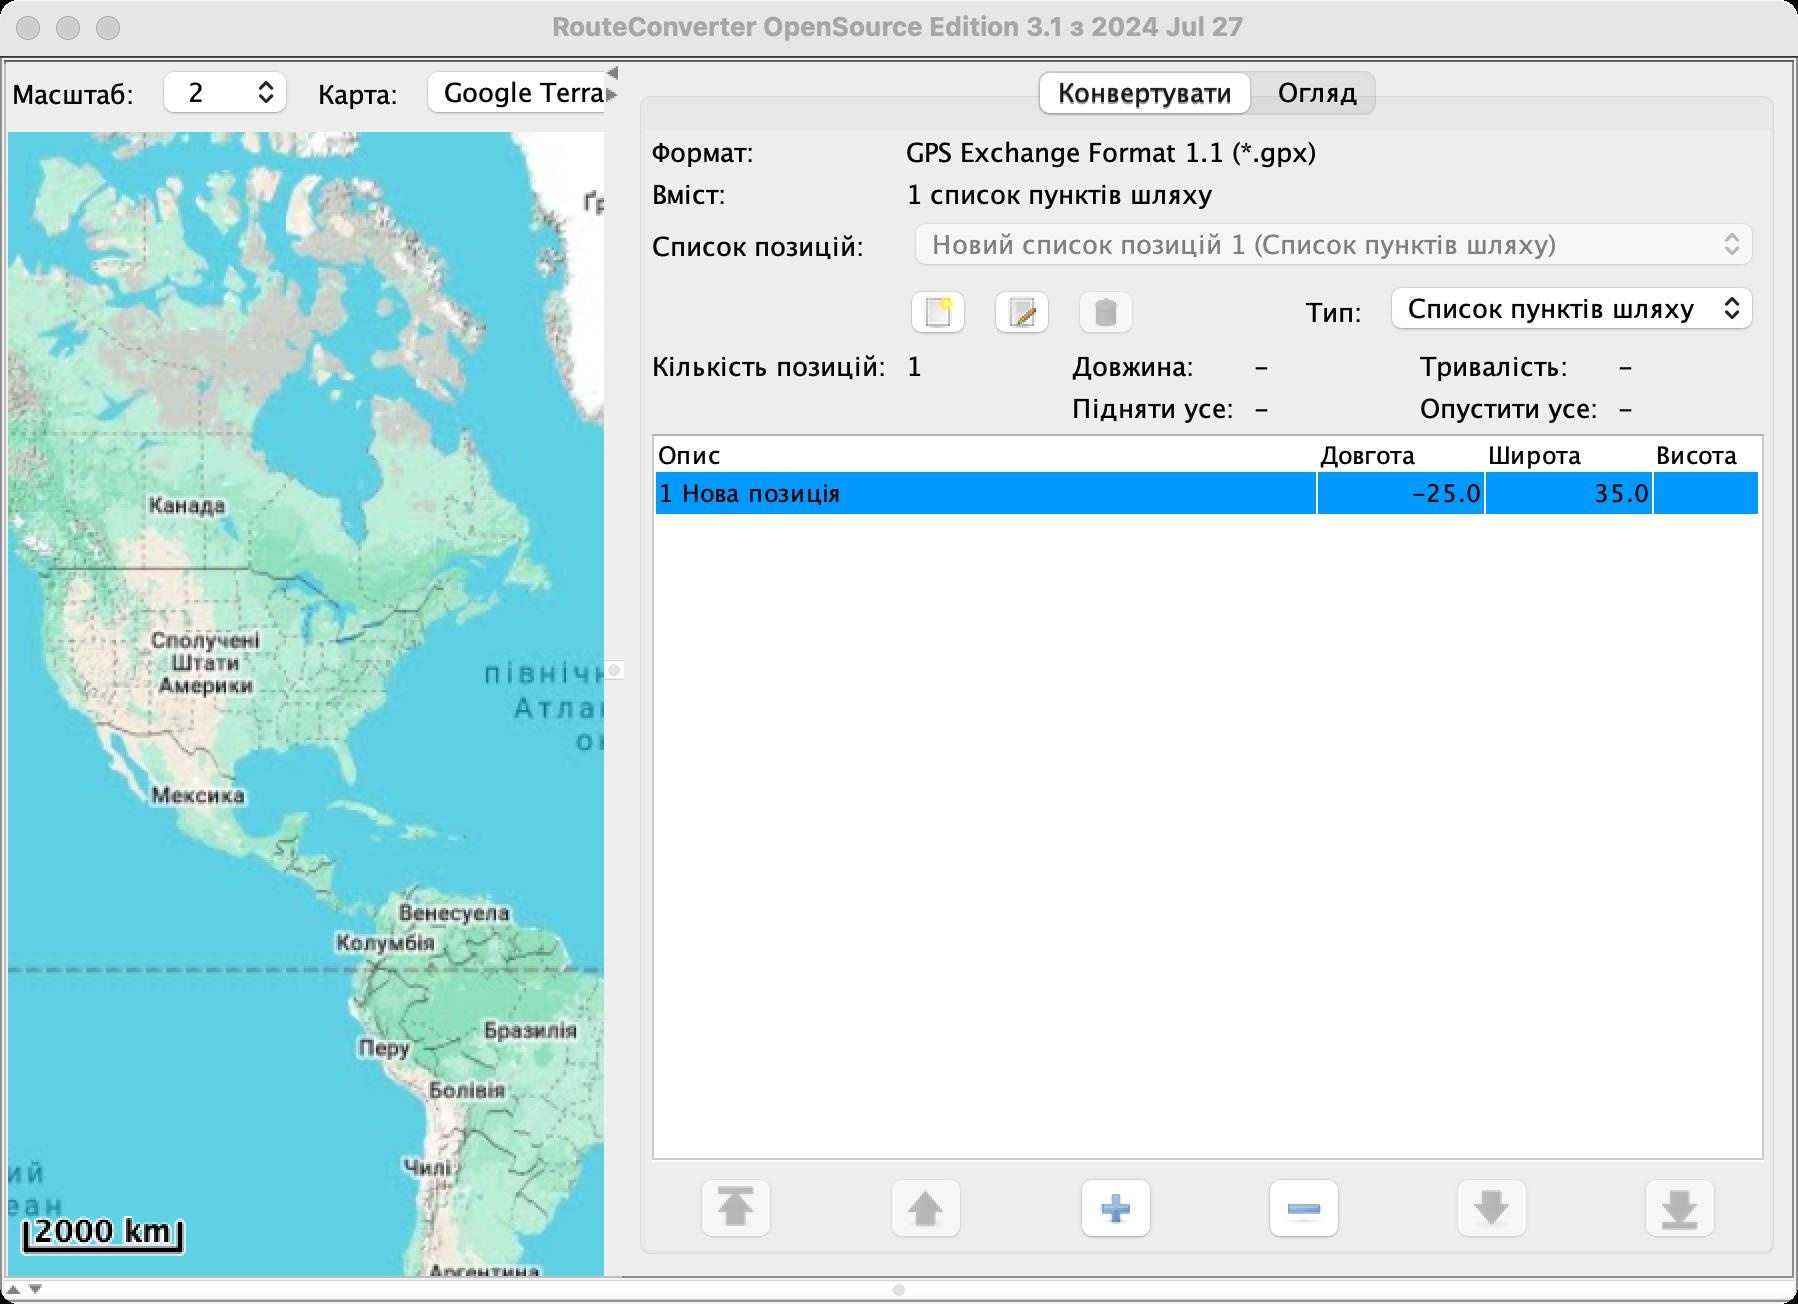
Accessibility tree:
{"name": "RouteConverter_OpenSource_Edition_3.1_з_2024_Jul_27", "role": "AXWindow", "description": null, "role_description": "діалогове вікно", "value": null, "position": "415.00;213.00", "size": "899;652", "children": [{"name": null, "role": "AXSplitGroup", "description": null, "role_description": "група розділених областей", "value": 612, "position": "0.00;28.00", "size": "899;624", "children": [{"name": null, "role": "AXSplitGroup", "description": null, "role_description": "група розділених областей", "value": 300, "position": "2.00;30.00", "size": "895;610", "children": [{"name": null, "role": "AXStaticText", "description": "Карта:", "role_description": "текст", "value": "Карта:", "position": "159.00;39.00", "size": "40;16", "children": []}, {"name": null, "role": "AXComboBox", "description": null, "role_description": "контейнер вибору", "value": "Google Terrain (онлайн)", "position": "209.00;34.00", "size": "212;27", "children": [{"name": null, "role": "AXPopUpButton", "description": null, "role_description": "кнопка спливного меню", "value": null, "position": "-415.00;-213.00", "size": "260;144", "children": [{"name": null, "role": "AXMenuItem", "description": null, "role_description": "елемент меню", "value": null, "position": "-415.00;-213.00", "size": "260;144", "children": [{"name": null, "role": "AXList", "description": "list", "role_description": "список", "value": 0, "position": "-415.00;-213.00", "size": "245;516", "children": [{"name": null, "role": "AXRow", "description": "OpenStreetMap (онлайн)", "role_description": "рядок", "value": 0, "position": "-415.00;-213.00", "size": "245;18", "children": [{"name": null, "role": "AXStaticText", "description": "OpenStreetMap (онлайн)", "role_description": "текст", "value": 0, "position": "-415.00;-213.00", "size": "245;18", "children": []}]}, {"name": null, "role": "AXRow", "description": "OpenStreetMap DE (онлайн)", "role_description": "рядок", "value": 0, "position": "-415.00;-213.00", "size": "245;18", "children": [{"name": null, "role": "AXStaticText", "description": "OpenStreetMap DE (онлайн)", "role_description": "текст", "value": 0, "position": "-415.00;-213.00", "size": "245;18", "children": []}]}, {"name": null, "role": "AXRow", "description": "OpenCycleMap (онлайн)", "role_description": "рядок", "value": 0, "position": "-415.00;-213.00", "size": "245;18", "children": [{"name": null, "role": "AXStaticText", "description": "OpenCycleMap (онлайн)", "role_description": "текст", "value": 0, "position": "-415.00;-213.00", "size": "245;18", "children": []}]}, {"name": null, "role": "AXRow", "description": "OpenFlightMap (онлайн)", "role_description": "рядок", "value": 0, "position": "-415.00;-213.00", "size": "245;18", "children": [{"name": null, "role": "AXStaticText", "description": "OpenFlightMap (онлайн)", "role_description": "текст", "value": 0, "position": "-415.00;-213.00", "size": "245;18", "children": []}]}, {"name": null, "role": "AXRow", "description": "OpenTopoMap (онлайн)", "role_description": "рядок", "value": 0, "position": "-415.00;-213.00", "size": "245;18", "children": [{"name": null, "role": "AXStaticText", "description": "OpenTopoMap (онлайн)", "role_description": "текст", "value": 0, "position": "-415.00;-213.00", "size": "245;18", "children": []}]}, {"name": null, "role": "AXRow", "description": "ÖPNVKarte (онлайн)", "role_description": "рядок", "value": 0, "position": "-415.00;-213.00", "size": "245;18", "children": [{"name": null, "role": "AXStaticText", "description": "ÖPNVKarte (онлайн)", "role_description": "текст", "value": 0, "position": "-415.00;-213.00", "size": "245;18", "children": []}]}, {"name": null, "role": "AXRow", "description": "Wanderreit (онлайн)", "role_description": "рядок", "value": 0, "position": "-415.00;-213.00", "size": "245;18", "children": [{"name": null, "role": "AXStaticText", "description": "Wanderreit (онлайн)", "role_description": "текст", "value": 0, "position": "-415.00;-213.00", "size": "245;18", "children": []}]}, {"name": null, "role": "AXRow", "description": "Outdoor Active OAC Summer (онлайн)", "role_description": "рядок", "value": 0, "position": "-415.00;-213.00", "size": "245;18", "children": [{"name": null, "role": "AXStaticText", "description": "Outdoor Active OAC Summer (онлайн)", "role_description": "текст", "value": 0, "position": "-415.00;-213.00", "size": "245;18", "children": []}]}, {"name": null, "role": "AXRow", "description": "Outdoor Active OSM Summer (онлайн)", "role_description": "рядок", "value": 0, "position": "-415.00;-213.00", "size": "245;18", "children": [{"name": null, "role": "AXStaticText", "description": "Outdoor Active OSM Summer (онлайн)", "role_description": "текст", "value": 0, "position": "-415.00;-213.00", "size": "245;18", "children": []}]}, {"name": null, "role": "AXRow", "description": "Outdoor Topo (онлайн)", "role_description": "рядок", "value": 0, "position": "-415.00;-213.00", "size": "245;18", "children": [{"name": null, "role": "AXStaticText", "description": "Outdoor Topo (онлайн)", "role_description": "текст", "value": 0, "position": "-415.00;-213.00", "size": "245;18", "children": []}]}, {"name": null, "role": "AXRow", "description": "KompassOSM (онлайн)", "role_description": "рядок", "value": 0, "position": "-415.00;-213.00", "size": "245;18", "children": [{"name": null, "role": "AXStaticText", "description": "KompassOSM (онлайн)", "role_description": "текст", "value": 0, "position": "-415.00;-213.00", "size": "245;18", "children": []}]}, {"name": null, "role": "AXRow", "description": "Bergfex OEK (онлайн)", "role_description": "рядок", "value": 0, "position": "-415.00;-213.00", "size": "245;18", "children": [{"name": null, "role": "AXStaticText", "description": "Bergfex OEK (онлайн)", "role_description": "текст", "value": 0, "position": "-415.00;-213.00", "size": "245;18", "children": []}]}, {"name": null, "role": "AXRow", "description": "Thunderforest Transport (онлайн)", "role_description": "рядок", "value": 0, "position": "-415.00;-213.00", "size": "245;18", "children": [{"name": null, "role": "AXStaticText", "description": "Thunderforest Transport (онлайн)", "role_description": "текст", "value": 0, "position": "-415.00;-213.00", "size": "245;18", "children": []}]}, {"name": null, "role": "AXRow", "description": "Viamichelin (онлайн)", "role_description": "рядок", "value": 0, "position": "-415.00;-213.00", "size": "245;18", "children": [{"name": null, "role": "AXStaticText", "description": "Viamichelin (онлайн)", "role_description": "текст", "value": 0, "position": "-415.00;-213.00", "size": "245;18", "children": []}]}, {"name": null, "role": "AXRow", "description": "ArcGIS Topo (онлайн)", "role_description": "рядок", "value": 0, "position": "-415.00;-213.00", "size": "245;18", "children": [{"name": null, "role": "AXStaticText", "description": "ArcGIS Topo (онлайн)", "role_description": "текст", "value": 0, "position": "-415.00;-213.00", "size": "245;18", "children": []}]}, {"name": null, "role": "AXRow", "description": "ArcGIS Satellite (онлайн)", "role_description": "рядок", "value": 0, "position": "-415.00;-213.00", "size": "245;18", "children": [{"name": null, "role": "AXStaticText", "description": "ArcGIS Satellite (онлайн)", "role_description": "текст", "value": 0, "position": "-415.00;-213.00", "size": "245;18", "children": []}]}, {"name": null, "role": "AXRow", "description": "Mapbox Satellite (онлайн)", "role_description": "рядок", "value": 0, "position": "-415.00;-213.00", "size": "245;18", "children": [{"name": null, "role": "AXStaticText", "description": "Mapbox Satellite (онлайн)", "role_description": "текст", "value": 0, "position": "-415.00;-213.00", "size": "245;18", "children": []}]}, {"name": null, "role": "AXRow", "description": "TopPlus BKG (онлайн)", "role_description": "рядок", "value": 0, "position": "-415.00;-213.00", "size": "245;18", "children": [{"name": null, "role": "AXStaticText", "description": "TopPlus BKG (онлайн)", "role_description": "текст", "value": 0, "position": "-415.00;-213.00", "size": "245;18", "children": []}]}, {"name": null, "role": "AXRow", "description": "TopPlus BKG (grau) (онлайн)", "role_description": "рядок", "value": 0, "position": "-415.00;-213.00", "size": "245;18", "children": [{"name": null, "role": "AXStaticText", "description": "TopPlus BKG (grau) (онлайн)", "role_description": "текст", "value": 0, "position": "-415.00;-213.00", "size": "245;18", "children": []}]}, {"name": null, "role": "AXRow", "description": "NO Statkart Topo Raster (онлайн)", "role_description": "рядок", "value": 0, "position": "-415.00;-213.00", "size": "245;18", "children": [{"name": null, "role": "AXStaticText", "description": "NO Statkart Topo Raster (онлайн)", "role_description": "текст", "value": 0, "position": "-415.00;-213.00", "size": "245;18", "children": []}]}, {"name": null, "role": "AXRow", "description": "SwissTopo (онлайн)", "role_description": "рядок", "value": 0, "position": "-415.00;-213.00", "size": "245;18", "children": [{"name": null, "role": "AXStaticText", "description": "SwissTopo (онлайн)", "role_description": "текст", "value": 0, "position": "-415.00;-213.00", "size": "245;18", "children": []}]}, {"name": null, "role": "AXRow", "description": "Google Standard (онлайн)", "role_description": "рядок", "value": 0, "position": "-415.00;-213.00", "size": "245;18", "children": [{"name": null, "role": "AXStaticText", "description": "Google Standard (онлайн)", "role_description": "текст", "value": 0, "position": "-415.00;-213.00", "size": "245;18", "children": []}]}, {"name": null, "role": "AXRow", "description": "Google Traffic (онлайн)", "role_description": "рядок", "value": 0, "position": "-415.00;-213.00", "size": "245;18", "children": [{"name": null, "role": "AXStaticText", "description": "Google Traffic (онлайн)", "role_description": "текст", "value": 0, "position": "-415.00;-213.00", "size": "245;18", "children": []}]}, {"name": null, "role": "AXRow", "description": "Google Terrain (онлайн)", "role_description": "рядок", "value": 0, "position": "-415.00;-213.00", "size": "245;18", "children": [{"name": null, "role": "AXStaticText", "description": "Google Terrain (онлайн)", "role_description": "текст", "value": 0, "position": "-415.00;-213.00", "size": "245;18", "children": []}]}, {"name": null, "role": "AXRow", "description": "Google Hybrid (онлайн)", "role_description": "рядок", "value": 0, "position": "-415.00;-213.00", "size": "245;18", "children": [{"name": null, "role": "AXStaticText", "description": "Google Hybrid (онлайн)", "role_description": "текст", "value": 0, "position": "-415.00;-213.00", "size": "245;18", "children": []}]}, {"name": null, "role": "AXRow", "description": "Google Satellite (онлайн)", "role_description": "рядок", "value": 0, "position": "-415.00;-213.00", "size": "245;18", "children": [{"name": null, "role": "AXStaticText", "description": "Google Satellite (онлайн)", "role_description": "текст", "value": 0, "position": "-415.00;-213.00", "size": "245;18", "children": []}]}, {"name": null, "role": "AXRow", "description": "OpenStreetMap Default Map (онлайн)", "role_description": "рядок", "value": 0, "position": "-415.00;-213.00", "size": "245;18", "children": [{"name": null, "role": "AXStaticText", "description": "OpenStreetMap Default Map (онлайн)", "role_description": "текст", "value": 0, "position": "-415.00;-213.00", "size": "245;18", "children": []}]}, {"name": null, "role": "AXRow", "description": null, "role_description": "рядок", "value": 0, "position": "-415.00;-213.00", "size": "245;12", "children": [{"name": null, "role": "JavaAxIgnore", "description": null, "role_description": "JavaAxIgnore", "value": 0, "position": "-415.00;-213.00", "size": "245;12", "children": []}]}, {"name": null, "role": "AXRow", "description": "Завантажити карти…", "role_description": "рядок", "value": 0, "position": "-415.00;-213.00", "size": "245;18", "children": [{"name": null, "role": "AXStaticText", "description": "Завантажити карти…", "role_description": "текст", "value": 0, "position": "-415.00;-213.00", "size": "245;18", "children": []}]}]}, {"name": null, "role": "AXScrollBar", "description": null, "role_description": "смуга прокручування", "value": 372, "position": "-415.00;-213.00", "size": "15;144", "children": []}]}]}]}, {"name": null, "role": "AXStaticText", "description": "Тема:", "role_description": "текст", "value": "Тема:", "position": "429.00;39.00", "size": "35;16", "children": []}, {"name": null, "role": "AXComboBox", "description": null, "role_description": "контейнер вибору", "value": "OpenStreetMap Osmarender", "position": "474.00;34.00", "size": "205;27", "children": [{"name": null, "role": "AXPopUpButton", "description": null, "role_description": "кнопка спливного меню", "value": null, "position": "-415.00;-213.00", "size": "0;0", "children": [{"name": null, "role": "AXMenuItem", "description": null, "role_description": "елемент меню", "value": null, "position": "-415.00;-213.00", "size": "0;0", "children": [{"name": null, "role": "AXList", "description": "list", "role_description": "список", "value": 0, "position": "-415.00;-213.00", "size": "0;0", "children": [{"name": null, "role": "AXRow", "description": "OpenStreetMap Default", "role_description": "рядок", "value": 0, "position": "-415.00;-213.00", "size": "0;18", "children": [{"name": null, "role": "AXStaticText", "description": "OpenStreetMap Default", "role_description": "текст", "value": 0, "position": "-415.00;-213.00", "size": "0;18", "children": []}]}, {"name": null, "role": "AXRow", "description": "OpenStreetMap Osmarender", "role_description": "рядок", "value": 0, "position": "-415.00;-213.00", "size": "0;18", "children": [{"name": null, "role": "AXStaticText", "description": "OpenStreetMap Osmarender", "role_description": "текст", "value": 0, "position": "-415.00;-213.00", "size": "0;18", "children": []}]}, {"name": null, "role": "AXRow", "description": null, "role_description": "рядок", "value": 0, "position": "-415.00;-213.00", "size": "0;12", "children": [{"name": null, "role": "JavaAxIgnore", "description": null, "role_description": "JavaAxIgnore", "value": 0, "position": "-415.00;-213.00", "size": "0;12", "children": []}]}, {"name": null, "role": "AXRow", "description": "Завантажити теми…", "role_description": "рядок", "value": 0, "position": "-415.00;-213.00", "size": "0;18", "children": [{"name": null, "role": "AXStaticText", "description": "Завантажити теми…", "role_description": "текст", "value": 0, "position": "-415.00;-213.00", "size": "0;18", "children": []}]}]}, {"name": null, "role": "AXScrollBar", "description": null, "role_description": "смуга прокручування", "value": 18, "position": "-415.00;-213.00", "size": "0;0", "children": []}]}]}]}, {"name": null, "role": "AXStaticText", "description": "Масштаб:", "role_description": "текст", "value": "Масштаб:", "position": "6.00;39.00", "size": "61;16", "children": []}, {"name": null, "role": "AXComboBox", "description": null, "role_description": "контейнер вибору", "value": null, "position": "77.00;34.00", "size": "72;27", "children": [{"name": null, "role": "AXPopUpButton", "description": null, "role_description": "кнопка спливного меню", "value": null, "position": "-415.00;-213.00", "size": "0;0", "children": [{"name": null, "role": "AXMenuItem", "description": null, "role_description": "елемент меню", "value": null, "position": "-415.00;-213.00", "size": "0;0", "children": [{"name": null, "role": "AXList", "description": "list", "role_description": "список", "value": 0, "position": "-415.00;-213.00", "size": "0;0", "children": [{"name": null, "role": "AXRow", "description": "2", "role_description": "рядок", "value": 0, "position": "-415.00;-213.00", "size": "0;18", "children": [{"name": null, "role": "AXStaticText", "description": "2", "role_description": "текст", "value": 0, "position": "-415.00;-213.00", "size": "0;18", "children": []}]}, {"name": null, "role": "AXRow", "description": "3", "role_description": "рядок", "value": 0, "position": "-415.00;-213.00", "size": "0;18", "children": [{"name": null, "role": "AXStaticText", "description": "3", "role_description": "текст", "value": 0, "position": "-415.00;-213.00", "size": "0;18", "children": []}]}, {"name": null, "role": "AXRow", "description": "4", "role_description": "рядок", "value": 0, "position": "-415.00;-213.00", "size": "0;18", "children": [{"name": null, "role": "AXStaticText", "description": "4", "role_description": "текст", "value": 0, "position": "-415.00;-213.00", "size": "0;18", "children": []}]}, {"name": null, "role": "AXRow", "description": "5", "role_description": "рядок", "value": 0, "position": "-415.00;-213.00", "size": "0;18", "children": [{"name": null, "role": "AXStaticText", "description": "5", "role_description": "текст", "value": 0, "position": "-415.00;-213.00", "size": "0;18", "children": []}]}, {"name": null, "role": "AXRow", "description": "6", "role_description": "рядок", "value": 0, "position": "-415.00;-213.00", "size": "0;18", "children": [{"name": null, "role": "AXStaticText", "description": "6", "role_description": "текст", "value": 0, "position": "-415.00;-213.00", "size": "0;18", "children": []}]}, {"name": null, "role": "AXRow", "description": "7", "role_description": "рядок", "value": 0, "position": "-415.00;-213.00", "size": "0;18", "children": [{"name": null, "role": "AXStaticText", "description": "7", "role_description": "текст", "value": 0, "position": "-415.00;-213.00", "size": "0;18", "children": []}]}, {"name": null, "role": "AXRow", "description": "8", "role_description": "рядок", "value": 0, "position": "-415.00;-213.00", "size": "0;18", "children": [{"name": null, "role": "AXStaticText", "description": "8", "role_description": "текст", "value": 0, "position": "-415.00;-213.00", "size": "0;18", "children": []}]}, {"name": null, "role": "AXRow", "description": "9", "role_description": "рядок", "value": 0, "position": "-415.00;-213.00", "size": "0;18", "children": [{"name": null, "role": "AXStaticText", "description": "9", "role_description": "текст", "value": 0, "position": "-415.00;-213.00", "size": "0;18", "children": []}]}, {"name": null, "role": "AXRow", "description": "10", "role_description": "рядок", "value": 0, "position": "-415.00;-213.00", "size": "0;18", "children": [{"name": null, "role": "AXStaticText", "description": "10", "role_description": "текст", "value": 0, "position": "-415.00;-213.00", "size": "0;18", "children": []}]}, {"name": null, "role": "AXRow", "description": "11", "role_description": "рядок", "value": 0, "position": "-415.00;-213.00", "size": "0;18", "children": [{"name": null, "role": "AXStaticText", "description": "11", "role_description": "текст", "value": 0, "position": "-415.00;-213.00", "size": "0;18", "children": []}]}, {"name": null, "role": "AXRow", "description": "12", "role_description": "рядок", "value": 0, "position": "-415.00;-213.00", "size": "0;18", "children": [{"name": null, "role": "AXStaticText", "description": "12", "role_description": "текст", "value": 0, "position": "-415.00;-213.00", "size": "0;18", "children": []}]}, {"name": null, "role": "AXRow", "description": "13", "role_description": "рядок", "value": 0, "position": "-415.00;-213.00", "size": "0;18", "children": [{"name": null, "role": "AXStaticText", "description": "13", "role_description": "текст", "value": 0, "position": "-415.00;-213.00", "size": "0;18", "children": []}]}, {"name": null, "role": "AXRow", "description": "14", "role_description": "рядок", "value": 0, "position": "-415.00;-213.00", "size": "0;18", "children": [{"name": null, "role": "AXStaticText", "description": "14", "role_description": "текст", "value": 0, "position": "-415.00;-213.00", "size": "0;18", "children": []}]}, {"name": null, "role": "AXRow", "description": "15", "role_description": "рядок", "value": 0, "position": "-415.00;-213.00", "size": "0;18", "children": [{"name": null, "role": "AXStaticText", "description": "15", "role_description": "текст", "value": 0, "position": "-415.00;-213.00", "size": "0;18", "children": []}]}, {"name": null, "role": "AXRow", "description": "16", "role_description": "рядок", "value": 0, "position": "-415.00;-213.00", "size": "0;18", "children": [{"name": null, "role": "AXStaticText", "description": "16", "role_description": "текст", "value": 0, "position": "-415.00;-213.00", "size": "0;18", "children": []}]}, {"name": null, "role": "AXRow", "description": "17", "role_description": "рядок", "value": 0, "position": "-415.00;-213.00", "size": "0;18", "children": [{"name": null, "role": "AXStaticText", "description": "17", "role_description": "текст", "value": 0, "position": "-415.00;-213.00", "size": "0;18", "children": []}]}, {"name": null, "role": "AXRow", "description": "18", "role_description": "рядок", "value": 0, "position": "-415.00;-213.00", "size": "0;18", "children": [{"name": null, "role": "AXStaticText", "description": "18", "role_description": "текст", "value": 0, "position": "-415.00;-213.00", "size": "0;18", "children": []}]}, {"name": null, "role": "AXRow", "description": "19", "role_description": "рядок", "value": 0, "position": "-415.00;-213.00", "size": "0;18", "children": [{"name": null, "role": "AXStaticText", "description": "19", "role_description": "текст", "value": 0, "position": "-415.00;-213.00", "size": "0;18", "children": []}]}, {"name": null, "role": "AXRow", "description": "20", "role_description": "рядок", "value": 0, "position": "-415.00;-213.00", "size": "0;18", "children": [{"name": null, "role": "AXStaticText", "description": "20", "role_description": "текст", "value": 0, "position": "-415.00;-213.00", "size": "0;18", "children": []}]}, {"name": null, "role": "AXRow", "description": "21", "role_description": "рядок", "value": 0, "position": "-415.00;-213.00", "size": "0;18", "children": [{"name": null, "role": "AXStaticText", "description": "21", "role_description": "текст", "value": 0, "position": "-415.00;-213.00", "size": "0;18", "children": []}]}]}, {"name": null, "role": "AXScrollBar", "description": null, "role_description": "смуга прокручування", "value": 36, "position": "-415.00;-213.00", "size": "0;0", "children": []}]}]}]}, {"name": null, "role": "AXStaticText", "description": "Map data © Google", "role_description": "текст", "value": "Map data © Google", "position": "677.00;43.00", "size": "64;9", "children": []}, {"name": null, "role": "AXTabGroup", "description": "Конвертувати", "role_description": "група закладок", "value": "{\n    \"name\": null,\n    \"role\": \"No role\",\n    \"description\": \"\",\n    \"role_description\": \"\",\n    \"value\": null,\n    \"position\": \"\",\n    \"size\": \"\",\n    \"children\": []\n}", "position": "312.00;32.00", "size": "583;606", "children": [{"name": null, "role": "No role", "description": "", "role_description": "", "value": null, "position": "", "size": "", "children": []}, {"name": null, "role": "No role", "description": "", "role_description": "", "value": null, "position": "", "size": "", "children": []}, {"name": null, "role": "AXScrollArea", "description": null, "role_description": "область прокручування", "value": 0, "position": "326.00;217.00", "size": "556;364", "children": [{"name": null, "role": "AXTable", "description": "table", "role_description": "таблиця", "value": 0, "position": "328.00;236.00", "size": "552;22", "children": [{"name": null, "role": "AXRow", "description": "1 Нова позиція, -25.0, 35.0, 0", "role_description": "рядок", "value": 0, "position": "328.00;236.00", "size": "548;21", "children": [{"name": null, "role": "AXCell", "description": "1 Нова позиція", "role_description": "комірка", "value": 0, "position": "328.00;236.00", "size": "330;21", "children": [{"name": null, "role": "AXStaticText", "description": "1 Нова позиція", "role_description": "текст", "value": 0, "position": "328.00;236.00", "size": "330;21", "children": []}]}, {"name": null, "role": "No role", "description": "", "role_description": "", "value": null, "position": "", "size": "", "children": []}, {"name": null, "role": "No role", "description": "", "role_description": "", "value": null, "position": "", "size": "", "children": []}, {"name": null, "role": "No role", "description": "", "role_description": "", "value": null, "position": "", "size": "", "children": []}]}]}, {"name": null, "role": "AXScrollBar", "description": null, "role_description": "смуга прокручування", "value": 0, "position": "-415.00;-213.00", "size": "0;0", "children": []}, {"name": null, "role": "AXScrollBar", "description": null, "role_description": "смуга прокручування", "value": 0, "position": "-415.00;-213.00", "size": "0;0", "children": []}, {"name": null, "role": "No role", "description": "", "role_description": "", "value": null, "position": "", "size": "", "children": []}, {"name": null, "role": "No role", "description": "", "role_description": "", "value": null, "position": "", "size": "", "children": []}, {"name": null, "role": "No role", "description": "", "role_description": "", "value": null, "position": "", "size": "", "children": []}, {"name": null, "role": "No role", "description": "", "role_description": "", "value": null, "position": "", "size": "", "children": []}]}, {"name": null, "role": "AXStaticText", "description": "GPS Exchange Format 1.1 (*.gpx)", "role_description": "текст", "value": "GPS Exchange Format 1.1 (*.gpx)", "position": "453.00;68.00", "size": "205;16", "children": []}, {"name": null, "role": "AXStaticText", "description": "Вміст:", "role_description": "текст", "value": "Вміст:", "position": "326.00;89.00", "size": "37;16", "children": []}, {"name": null, "role": "AXStaticText", "description": "Формат:", "role_description": "текст", "value": "Формат:", "position": "326.00;68.00", "size": "51;16", "children": []}, {"name": null, "role": "AXStaticText", "description": "1", "role_description": "текст", "value": "1", "position": "453.00;175.00", "size": "8;16", "children": []}, {"name": null, "role": "AXStaticText", "description": "-", "role_description": "текст", "value": "-", "position": "627.00;175.00", "size": "8;16", "children": []}, {"name": null, "role": "AXStaticText", "description": "Довжина:", "role_description": "текст", "value": "Довжина:", "position": "536.00;175.00", "size": "61;16", "children": []}, {"name": null, "role": "AXStaticText", "description": "Тривалість:", "role_description": "текст", "value": "Тривалість:", "position": "710.00;175.00", "size": "74;16", "children": []}, {"name": null, "role": "AXStaticText", "description": "-", "role_description": "текст", "value": "-", "position": "809.00;175.00", "size": "8;16", "children": []}, {"name": null, "role": "AXStaticText", "description": "-", "role_description": "текст", "value": "-", "position": "809.00;196.00", "size": "8;16", "children": []}, {"name": null, "role": "AXStaticText", "description": "Опустити усе:", "role_description": "текст", "value": "Опустити усе:", "position": "710.00;196.00", "size": "89;16", "children": []}, {"name": null, "role": "AXStaticText", "description": "Підняти усе:", "role_description": "текст", "value": "Підняти усе:", "position": "536.00;196.00", "size": "81;16", "children": []}, {"name": null, "role": "AXStaticText", "description": "-", "role_description": "текст", "value": "-", "position": "627.00;196.00", "size": "8;16", "children": []}, {"name": null, "role": "AXStaticText", "description": "1 список пунктів шляху", "role_description": "текст", "value": "1 список пунктів шляху", "position": "453.00;89.00", "size": "153;16", "children": []}, {"name": null, "role": "AXStaticText", "description": "Список позицій:", "role_description": "текст", "value": "Список позицій:", "position": "326.00;115.00", "size": "106;16", "children": []}, {"name": null, "role": "AXButton", "description": "", "role_description": "кнопка", "value": null, "position": "453.00;142.00", "size": "32;28", "children": []}, {"name": null, "role": "AXButton", "description": "", "role_description": "кнопка", "value": null, "position": "495.00;142.00", "size": "32;28", "children": []}, {"name": null, "role": "AXButton", "description": "", "role_description": "кнопка", "value": null, "position": "537.00;142.00", "size": "32;28", "children": []}, {"name": null, "role": "AXStaticText", "description": "Тип:", "role_description": "текст", "value": "Тип:", "position": "653.00;148.00", "size": "28;16", "children": []}, {"name": null, "role": "AXComboBox", "description": null, "role_description": "контейнер вибору", "value": "Список пунктів шляху", "position": "691.00;142.00", "size": "191;27", "children": [{"name": null, "role": "AXPopUpButton", "description": null, "role_description": "кнопка спливного меню", "value": null, "position": "-415.00;-213.00", "size": "185;62", "children": [{"name": null, "role": "AXMenuItem", "description": null, "role_description": "елемент меню", "value": null, "position": "-415.00;-213.00", "size": "185;54", "children": [{"name": null, "role": "AXList", "description": "list", "role_description": "список", "value": 0, "position": "-415.00;-213.00", "size": "185;54", "children": [{"name": null, "role": "AXRow", "description": "Маршрут", "role_description": "рядок", "value": 0, "position": "-415.00;-213.00", "size": "185;18", "children": [{"name": null, "role": "AXStaticText", "description": "Маршрут", "role_description": "текст", "value": 0, "position": "-415.00;-213.00", "size": "185;18", "children": []}]}, {"name": null, "role": "AXRow", "description": "Трек", "role_description": "рядок", "value": 0, "position": "-415.00;-213.00", "size": "185;18", "children": [{"name": null, "role": "AXStaticText", "description": "Трек", "role_description": "текст", "value": 0, "position": "-415.00;-213.00", "size": "185;18", "children": []}]}, {"name": null, "role": "AXRow", "description": "Список пунктів шляху", "role_description": "рядок", "value": 0, "position": "-415.00;-213.00", "size": "185;18", "children": [{"name": null, "role": "AXStaticText", "description": "Список пунктів шляху", "role_description": "текст", "value": 0, "position": "-415.00;-213.00", "size": "185;18", "children": []}]}]}, {"name": null, "role": "AXScrollBar", "description": null, "role_description": "смуга прокручування", "value": 0, "position": "-415.00;-213.00", "size": "0;0", "children": []}]}]}]}, {"name": null, "role": "AXComboBox", "description": null, "role_description": "контейнер вибору", "value": null, "position": "453.00;110.00", "size": "429;27", "children": [{"name": null, "role": "AXPopUpButton", "description": null, "role_description": "кнопка спливного меню", "value": null, "position": "-415.00;-213.00", "size": "0;0", "children": [{"name": null, "role": "AXMenuItem", "description": null, "role_description": "елемент меню", "value": null, "position": "-415.00;-213.00", "size": "0;0", "children": [{"name": null, "role": "AXList", "description": "list", "role_description": "список", "value": 0, "position": "-415.00;-213.00", "size": "0;0", "children": [{"name": null, "role": "AXRow", "description": "Новий список позицій 1 (Список пунктів шляху)", "role_description": "рядок", "value": 0, "position": "-415.00;-213.00", "size": "0;18", "children": [{"name": null, "role": "AXStaticText", "description": "Новий список позицій 1 (Список пунктів шляху)", "role_description": "текст", "value": 0, "position": "-415.00;-213.00", "size": "0;18", "children": []}]}]}, {"name": null, "role": "AXScrollBar", "description": null, "role_description": "смуга прокручування", "value": 0, "position": "-415.00;-213.00", "size": "0;0", "children": []}]}]}]}, {"name": null, "role": "AXButton", "description": "", "role_description": "кнопка", "value": null, "position": "348.00;586.00", "size": "40;36", "children": []}, {"name": null, "role": "AXButton", "description": "", "role_description": "кнопка", "value": null, "position": "443.00;586.00", "size": "40;36", "children": []}, {"name": null, "role": "AXButton", "description": "", "role_description": "кнопка", "value": null, "position": "538.00;586.00", "size": "40;36", "children": []}, {"name": null, "role": "AXButton", "description": "", "role_description": "кнопка", "value": null, "position": "632.00;586.00", "size": "40;36", "children": []}, {"name": null, "role": "AXButton", "description": "", "role_description": "кнопка", "value": null, "position": "726.00;586.00", "size": "40;36", "children": []}, {"name": null, "role": "AXButton", "description": "", "role_description": "кнопка", "value": null, "position": "820.00;586.00", "size": "40;36", "children": []}, {"name": null, "role": "AXStaticText", "description": "Кількість позицій:", "role_description": "текст", "value": "Кількість позицій:", "position": "326.00;175.00", "size": "117;16", "children": []}]}]}]}, {"name": null, "role": "AXMenuBar", "description": null, "role_description": "смуга меню", "value": 0, "position": "0.00;28.00", "size": "899;0", "children": [{"name": null, "role": "AXMenu", "description": "Файл", "role_description": "меню", "value": null, "position": "0.00;28.00", "size": "53;-1", "children": [{"name": null, "role": "AXMenuItem", "description": "Новий ⌘N", "role_description": "елемент меню", "value": null, "position": "-415.00;-213.00", "size": "0;0", "children": []}, {"name": null, "role": "AXMenuItem", "description": "Відкрити… ⌘O", "role_description": "елемент меню", "value": null, "position": "-415.00;-213.00", "size": "0;0", "children": []}, {"name": null, "role": "AXMenuItem", "description": "Повторно відкрити", "role_description": "елемент меню", "value": null, "position": "-415.00;-213.00", "size": "0;0", "children": []}, {"name": null, "role": "AXMenuItem", "description": "Зберегти ⌘S", "role_description": "елемент меню", "value": null, "position": "-415.00;-213.00", "size": "0;0", "children": []}, {"name": null, "role": "AXMenuItem", "description": "Зберегти як…", "role_description": "елемент меню", "value": null, "position": "-415.00;-213.00", "size": "0;0", "children": []}, {"name": null, "role": "AXMenuItem", "description": "Друк", "role_description": "елемент меню", "value": null, "position": "-415.00;-213.00", "size": "0;0", "children": [{"name": null, "role": "AXMenuItem", "description": "Карта… ⌘P", "role_description": "елемент меню", "value": null, "position": "-415.00;-213.00", "size": "0;0", "children": []}, {"name": null, "role": "AXMenuItem", "description": "Профіль…", "role_description": "елемент меню", "value": null, "position": "-415.00;-213.00", "size": "0;0", "children": []}]}]}, {"name": null, "role": "AXMenu", "description": "Редагувати", "role_description": "меню", "value": null, "position": "53.00;28.00", "size": "96;-1", "children": [{"name": null, "role": "AXMenuItem", "description": "Скасувати: Видалити нові позиції ⌘Z", "role_description": "елемент меню", "value": null, "position": "-415.00;-213.00", "size": "0;0", "children": []}, {"name": null, "role": "AXMenuItem", "description": "Вернути ⌘+⇧Z", "role_description": "елемент меню", "value": null, "position": "-415.00;-213.00", "size": "0;0", "children": []}, {"name": null, "role": "AXMenuItem", "description": "Вирізати ⌘X", "role_description": "елемент меню", "value": null, "position": "-415.00;-213.00", "size": "0;0", "children": []}, {"name": null, "role": "AXMenuItem", "description": "Копіювати ⌘C", "role_description": "елемент меню", "value": null, "position": "-415.00;-213.00", "size": "0;0", "children": []}, {"name": null, "role": "AXMenuItem", "description": "Вставити ⌘V", "role_description": "елемент меню", "value": null, "position": "-415.00;-213.00", "size": "0;0", "children": []}, {"name": null, "role": "AXMenuItem", "description": "Видалити", "role_description": "елемент меню", "value": null, "position": "-415.00;-213.00", "size": "0;0", "children": []}, {"name": null, "role": "AXMenuItem", "description": "Вибрати все ⌘A", "role_description": "елемент меню", "value": null, "position": "-415.00;-213.00", "size": "0;0", "children": []}, {"name": null, "role": "AXMenuItem", "description": "Очистити вибір ⌘D", "role_description": "елемент меню", "value": null, "position": "-415.00;-213.00", "size": "0;0", "children": []}]}, {"name": null, "role": "AXMenu", "description": "Позиція", "role_description": "меню", "value": null, "position": "149.00;28.00", "size": "73;-1", "children": [{"name": null, "role": "AXMenuItem", "description": "Нова", "role_description": "елемент меню", "value": null, "position": "-415.00;-213.00", "size": "0;0", "children": []}, {"name": null, "role": "AXMenuItem", "description": "Видалити", "role_description": "елемент меню", "value": null, "position": "-415.00;-213.00", "size": "0;0", "children": []}, {"name": null, "role": "AXMenuItem", "description": "Топ", "role_description": "елемент меню", "value": null, "position": "-415.00;-213.00", "size": "0;0", "children": []}, {"name": null, "role": "AXMenuItem", "description": "Вверх", "role_description": "елемент меню", "value": null, "position": "-415.00;-213.00", "size": "0;0", "children": []}, {"name": null, "role": "AXMenuItem", "description": "Вниз", "role_description": "елемент меню", "value": null, "position": "-415.00;-213.00", "size": "0;0", "children": []}, {"name": null, "role": "AXMenuItem", "description": "Вкінець", "role_description": "елемент меню", "value": null, "position": "-415.00;-213.00", "size": "0;0", "children": []}, {"name": null, "role": "AXMenuItem", "description": "Знайти місце…", "role_description": "елемент меню", "value": null, "position": "-415.00;-213.00", "size": "0;0", "children": []}, {"name": null, "role": "AXMenuItem", "description": "Завершити…", "role_description": "елемент меню", "value": null, "position": "-415.00;-213.00", "size": "0;0", "children": [{"name": null, "role": "AXMenuItem", "description": "Координати", "role_description": "елемент меню", "value": null, "position": "-415.00;-213.00", "size": "0;0", "children": []}, {"name": null, "role": "AXMenuItem", "description": "Висота", "role_description": "елемент меню", "value": null, "position": "-415.00;-213.00", "size": "0;0", "children": []}, {"name": null, "role": "AXMenuItem", "description": "Поштова адреса", "role_description": "елемент меню", "value": null, "position": "-415.00;-213.00", "size": "0;0", "children": []}, {"name": null, "role": "AXMenuItem", "description": "Швидкість", "role_description": "елемент меню", "value": null, "position": "-415.00;-213.00", "size": "0;0", "children": []}, {"name": null, "role": "AXMenuItem", "description": "Час", "role_description": "елемент меню", "value": null, "position": "-415.00;-213.00", "size": "0;0", "children": []}, {"name": null, "role": "AXMenuItem", "description": "Номер", "role_description": "елемент меню", "value": null, "position": "-415.00;-213.00", "size": "0;0", "children": []}]}, {"name": null, "role": "AXMenuItem", "description": "Вставити проміжні позиції…", "role_description": "елемент меню", "value": null, "position": "-415.00;-213.00", "size": "0;0", "children": []}, {"name": null, "role": "AXMenuItem", "description": "Видалити дублікати позицій…", "role_description": "елемент меню", "value": null, "position": "-415.00;-213.00", "size": "0;0", "children": []}]}, {"name": null, "role": "AXMenu", "description": "Список позицій", "role_description": "меню", "value": null, "position": "222.00;28.00", "size": "130;-1", "children": [{"name": null, "role": "AXMenuItem", "description": "Новий", "role_description": "елемент меню", "value": null, "position": "-415.00;-213.00", "size": "0;0", "children": []}, {"name": null, "role": "AXMenuItem", "description": "Перейменувати…", "role_description": "елемент меню", "value": null, "position": "-415.00;-213.00", "size": "0;0", "children": []}, {"name": null, "role": "AXMenuItem", "description": "Видалити", "role_description": "елемент меню", "value": null, "position": "-415.00;-213.00", "size": "0;0", "children": []}, {"name": null, "role": "AXMenuItem", "description": "Конвертувати Маршрут в Трек", "role_description": "елемент меню", "value": null, "position": "-415.00;-213.00", "size": "0;0", "children": []}, {"name": null, "role": "AXMenuItem", "description": "Конвертувати Трек в Маршрут", "role_description": "елемент меню", "value": null, "position": "-415.00;-213.00", "size": "0;0", "children": []}, {"name": null, "role": "AXMenuItem", "description": "Зворотній порядок", "role_description": "елемент меню", "value": null, "position": "-415.00;-213.00", "size": "0;0", "children": []}, {"name": null, "role": "AXMenuItem", "description": "Сортувати за", "role_description": "елемент меню", "value": null, "position": "-415.00;-213.00", "size": "0;0", "children": [{"name": null, "role": "AXMenuItem", "description": "Опис", "role_description": "елемент меню", "value": null, "position": "-415.00;-213.00", "size": "0;0", "children": []}, {"name": null, "role": "AXMenuItem", "description": "Дата і Час", "role_description": "елемент меню", "value": null, "position": "-415.00;-213.00", "size": "0;0", "children": []}]}, {"name": null, "role": "AXMenuItem", "description": "Розбити", "role_description": "елемент меню", "value": null, "position": "-415.00;-213.00", "size": "0;0", "children": []}, {"name": null, "role": "AXMenuItem", "description": "Об'єднати…", "role_description": "елемент меню", "value": null, "position": "-415.00;-213.00", "size": "0;0", "children": [{"name": null, "role": "AXMenuItem", "description": "Новий список позицій 1", "role_description": "елемент меню", "value": null, "position": "-415.00;-213.00", "size": "0;0", "children": []}]}, {"name": null, "role": "AXMenuItem", "description": "Імпортувати з файлу…", "role_description": "елемент меню", "value": null, "position": "-415.00;-213.00", "size": "0;0", "children": []}, {"name": null, "role": "AXMenuItem", "description": "Експортувати в файл…", "role_description": "елемент меню", "value": null, "position": "-415.00;-213.00", "size": "0;0", "children": []}]}, {"name": null, "role": "AXMenu", "description": "Перегляд", "role_description": "меню", "value": null, "position": "352.00;28.00", "size": "84;-1", "children": [{"name": null, "role": "AXMenuItem", "description": "Карти…", "role_description": "елемент меню", "value": null, "position": "-415.00;-213.00", "size": "0;0", "children": []}, {"name": null, "role": "AXMenuItem", "description": "Теми…", "role_description": "елемент меню", "value": null, "position": "-415.00;-213.00", "size": "0;0", "children": []}, {"name": null, "role": "AXMenuItem", "description": "Показати накладання", "role_description": "елемент меню", "value": null, "position": "-415.00;-213.00", "size": "0;0", "children": [{"name": null, "role": "AXCheckBox", "description": "OpenSeaMap", "role_description": "галочка", "value": 0, "position": "-415.00;-213.00", "size": "0;0", "children": []}, {"name": null, "role": "AXCheckBox", "description": "OpenRailwayMap Standard", "role_description": "галочка", "value": 0, "position": "-415.00;-213.00", "size": "0;0", "children": []}, {"name": null, "role": "AXCheckBox", "description": "OpenRailwayMap Signals", "role_description": "галочка", "value": 0, "position": "-415.00;-213.00", "size": "0;0", "children": []}, {"name": null, "role": "AXCheckBox", "description": "OpenRailwayMap MaxSpeed", "role_description": "галочка", "value": 0, "position": "-415.00;-213.00", "size": "0;0", "children": []}, {"name": null, "role": "AXCheckBox", "description": "OpenStreetMap Hillshading", "role_description": "галочка", "value": 0, "position": "-415.00;-213.00", "size": "0;0", "children": []}, {"name": null, "role": "AXCheckBox", "description": "Waymarked Trails Cycling", "role_description": "галочка", "value": 0, "position": "-415.00;-213.00", "size": "0;0", "children": []}, {"name": null, "role": "AXCheckBox", "description": "Waymarked Trails Hiking", "role_description": "галочка", "value": 0, "position": "-415.00;-213.00", "size": "0;0", "children": []}, {"name": null, "role": "AXCheckBox", "description": "Waymarked Trails MTB", "role_description": "галочка", "value": 0, "position": "-415.00;-213.00", "size": "0;0", "children": []}, {"name": null, "role": "AXCheckBox", "description": "Google Maps Roads", "role_description": "галочка", "value": 0, "position": "-415.00;-213.00", "size": "0;0", "children": []}]}, {"name": null, "role": "AXMenuItem", "description": "Показати затінені пагорби", "role_description": "елемент меню", "value": null, "position": "-415.00;-213.00", "size": "0;0", "children": []}, {"name": null, "role": "AXMenuItem", "description": "Показати карту та список положень", "role_description": "елемент меню", "value": null, "position": "-415.00;-213.00", "size": "0;0", "children": []}, {"name": null, "role": "AXMenuItem", "description": "Показати Профіль", "role_description": "елемент меню", "value": null, "position": "-415.00;-213.00", "size": "0;0", "children": []}, {"name": null, "role": "AXMenuItem", "description": "Збільшити карту", "role_description": "елемент меню", "value": null, "position": "-415.00;-213.00", "size": "0;0", "children": []}, {"name": null, "role": "AXMenuItem", "description": "Максимізувати список позицій", "role_description": "елемент меню", "value": null, "position": "-415.00;-213.00", "size": "0;0", "children": []}, {"name": null, "role": "AXMenuItem", "description": "Показати всі позиції на карті", "role_description": "елемент меню", "value": null, "position": "-415.00;-213.00", "size": "0;0", "children": []}, {"name": null, "role": "AXMenuItem", "description": "Показати стовпець", "role_description": "елемент меню", "value": null, "position": "-415.00;-213.00", "size": "0;0", "children": [{"name": null, "role": "AXCheckBox", "description": "Опис", "role_description": "галочка", "value": 1, "position": "-415.00;-213.00", "size": "0;0", "children": []}, {"name": null, "role": "AXCheckBox", "description": "Світлина", "role_description": "галочка", "value": 0, "position": "-415.00;-213.00", "size": "0;0", "children": []}, {"name": null, "role": "AXCheckBox", "description": "Дата і Час", "role_description": "галочка", "value": 0, "position": "-415.00;-213.00", "size": "0;0", "children": []}, {"name": null, "role": "AXCheckBox", "description": "Дата", "role_description": "галочка", "value": 0, "position": "-415.00;-213.00", "size": "0;0", "children": []}, {"name": null, "role": "AXCheckBox", "description": "Час", "role_description": "галочка", "value": 0, "position": "-415.00;-213.00", "size": "0;0", "children": []}, {"name": null, "role": "AXCheckBox", "description": "Швидкість", "role_description": "галочка", "value": 0, "position": "-415.00;-213.00", "size": "0;0", "children": []}, {"name": null, "role": "AXCheckBox", "description": "Температура", "role_description": "галочка", "value": 0, "position": "-415.00;-213.00", "size": "0;0", "children": []}, {"name": null, "role": "AXCheckBox", "description": "Тиск", "role_description": "галочка", "value": 0, "position": "-415.00;-213.00", "size": "0;0", "children": []}, {"name": null, "role": "AXCheckBox", "description": "Heart Beat", "role_description": "галочка", "value": 0, "position": "-415.00;-213.00", "size": "0;0", "children": []}, {"name": null, "role": "AXCheckBox", "description": "Відстань", "role_description": "галочка", "value": 0, "position": "-415.00;-213.00", "size": "0;0", "children": []}, {"name": null, "role": "AXCheckBox", "description": "Різниця відстані", "role_description": "галочка", "value": 0, "position": "-415.00;-213.00", "size": "0;0", "children": []}, {"name": null, "role": "AXCheckBox", "description": "Довгота", "role_description": "галочка", "value": 1, "position": "-415.00;-213.00", "size": "0;0", "children": []}, {"name": null, "role": "AXCheckBox", "description": "Широта", "role_description": "галочка", "value": 1, "position": "-415.00;-213.00", "size": "0;0", "children": []}, {"name": null, "role": "AXCheckBox", "description": "Висота", "role_description": "галочка", "value": 1, "position": "-415.00;-213.00", "size": "0;0", "children": []}, {"name": null, "role": "AXCheckBox", "description": "Підйом", "role_description": "галочка", "value": 0, "position": "-415.00;-213.00", "size": "0;0", "children": []}, {"name": null, "role": "AXCheckBox", "description": "Спуск", "role_description": "галочка", "value": 0, "position": "-415.00;-213.00", "size": "0;0", "children": []}, {"name": null, "role": "AXCheckBox", "description": "Різниця в висоті", "role_description": "галочка", "value": 0, "position": "-415.00;-213.00", "size": "0;0", "children": []}]}, {"name": null, "role": "AXMenuItem", "description": "Показати на X-осі", "role_description": "елемент меню", "value": null, "position": "-415.00;-213.00", "size": "0;0", "children": [{"name": null, "role": "AXRadioButton", "description": "Відстань", "role_description": "радіо-кнопка", "value": 1, "position": "-415.00;-213.00", "size": "0;0", "children": []}, {"name": null, "role": "AXRadioButton", "description": "Час", "role_description": "радіо-кнопка", "value": 0, "position": "-415.00;-213.00", "size": "0;0", "children": []}]}, {"name": null, "role": "AXMenuItem", "description": "Показати на Y-осі", "role_description": "елемент меню", "value": null, "position": "-415.00;-213.00", "size": "0;0", "children": [{"name": null, "role": "AXRadioButton", "description": "Висота", "role_description": "радіо-кнопка", "value": 1, "position": "-415.00;-213.00", "size": "0;0", "children": []}, {"name": null, "role": "AXRadioButton", "description": "Швидкість", "role_description": "радіо-кнопка", "value": 0, "position": "-415.00;-213.00", "size": "0;0", "children": []}, {"name": null, "role": "AXRadioButton", "description": "Heartbeat", "role_description": "радіо-кнопка", "value": 0, "position": "-415.00;-213.00", "size": "0;0", "children": []}]}]}, {"name": null, "role": "AXMenu", "description": "Додатково", "role_description": "меню", "value": null, "position": "436.00;28.00", "size": "95;-1", "children": [{"name": null, "role": "AXMenuItem", "description": "Заповнити Flight Plan…", "role_description": "елемент меню", "value": null, "position": "-415.00;-213.00", "size": "0;0", "children": []}, {"name": null, "role": "AXMenuItem", "description": "Завантаження… ⌘W", "role_description": "елемент меню", "value": null, "position": "-415.00;-213.00", "size": "0;0", "children": []}, {"name": null, "role": "AXMenuItem", "description": "Параметри…", "role_description": "елемент меню", "value": null, "position": "-415.00;-213.00", "size": "0;0", "children": []}, {"name": null, "role": "AXMenuItem", "description": "Вхід", "role_description": "елемент меню", "value": null, "position": "-415.00;-213.00", "size": "0;0", "children": []}, {"name": null, "role": "AXMenuItem", "description": "Logout", "role_description": "елемент меню", "value": null, "position": "-415.00;-213.00", "size": "0;0", "children": []}]}, {"name": null, "role": "AXMenu", "description": "Допомога", "role_description": "меню", "value": null, "position": "531.00;28.00", "size": "90;-1", "children": [{"name": null, "role": "AXMenuItem", "description": "Розділи довідки…", "role_description": "елемент меню", "value": null, "position": "-415.00;-213.00", "size": "0;0", "children": []}, {"name": null, "role": "AXMenuItem", "description": "Пошук оновлень…", "role_description": "елемент меню", "value": null, "position": "-415.00;-213.00", "size": "0;0", "children": []}, {"name": null, "role": "AXMenuItem", "description": "Відправити звіт про помилку…", "role_description": "елемент меню", "value": null, "position": "-415.00;-213.00", "size": "0;0", "children": []}]}]}, {"name": null, "role": "AXButton", "description": null, "role_description": "кнопка закривання", "value": null, "position": "7.00;6.00", "size": "14;16", "children": []}, {"name": null, "role": "AXButton", "description": null, "role_description": "кнопка повноекранного режиму", "value": null, "position": "47.00;6.00", "size": "14;16", "children": [{"name": null, "role": "AXGroup", "description": null, "role_description": "група", "value": null, "position": "47.00;6.00", "size": "14;16", "children": [{"name": null, "role": "AXGroup", "description": null, "role_description": "Gruppe", "value": null, "position": "47.00;6.00", "size": "14;16", "children": []}]}]}, {"name": null, "role": "AXButton", "description": null, "role_description": "кнопка згортання", "value": null, "position": "27.00;6.00", "size": "14;16", "children": []}, {"name": null, "role": "AXStaticText", "description": null, "role_description": "текст", "value": "RouteConverter OpenSource Edition 3.1 з 2024 Jul 27", "position": "274.00;5.00", "size": "350;16", "children": []}]}